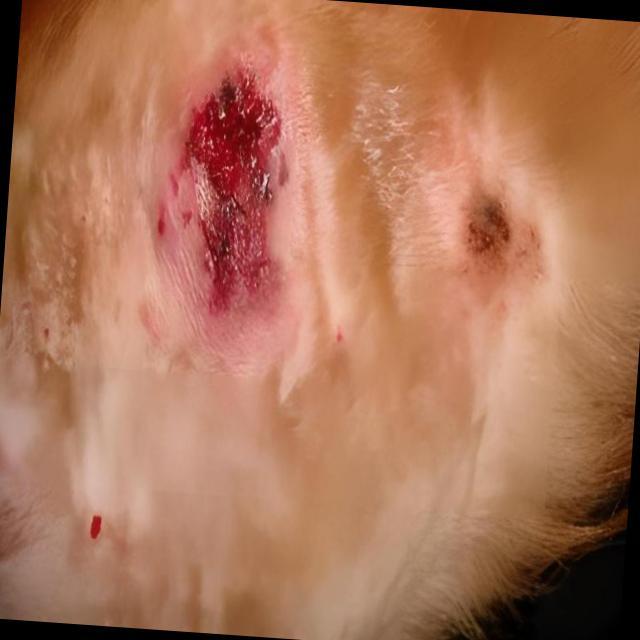
Canine dermatitis — inflammation of the skin presenting with erythema, pruritus, papules, and excoriation. May be allergic, contact, or atopic in origin.